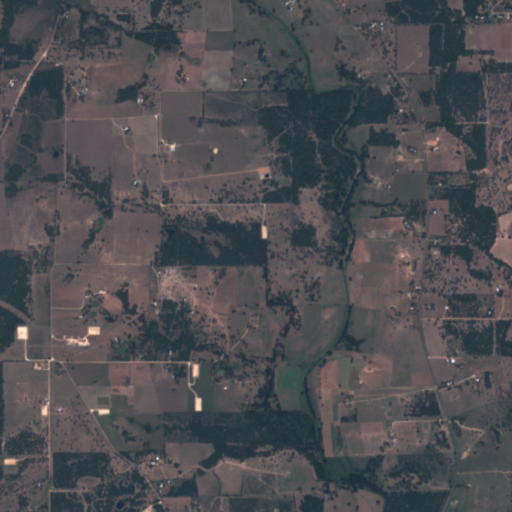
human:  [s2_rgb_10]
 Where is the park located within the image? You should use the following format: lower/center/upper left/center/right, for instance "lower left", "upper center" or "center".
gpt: The park is located in the upper left of the image.
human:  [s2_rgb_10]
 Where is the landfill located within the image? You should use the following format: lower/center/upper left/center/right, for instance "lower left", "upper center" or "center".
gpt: There is no landfill in the image.